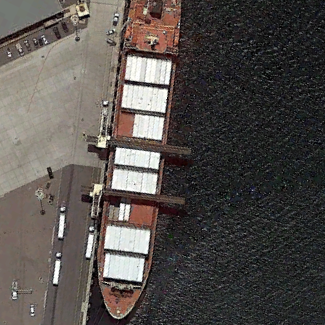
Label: Container_ship